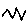
Label: zigzag